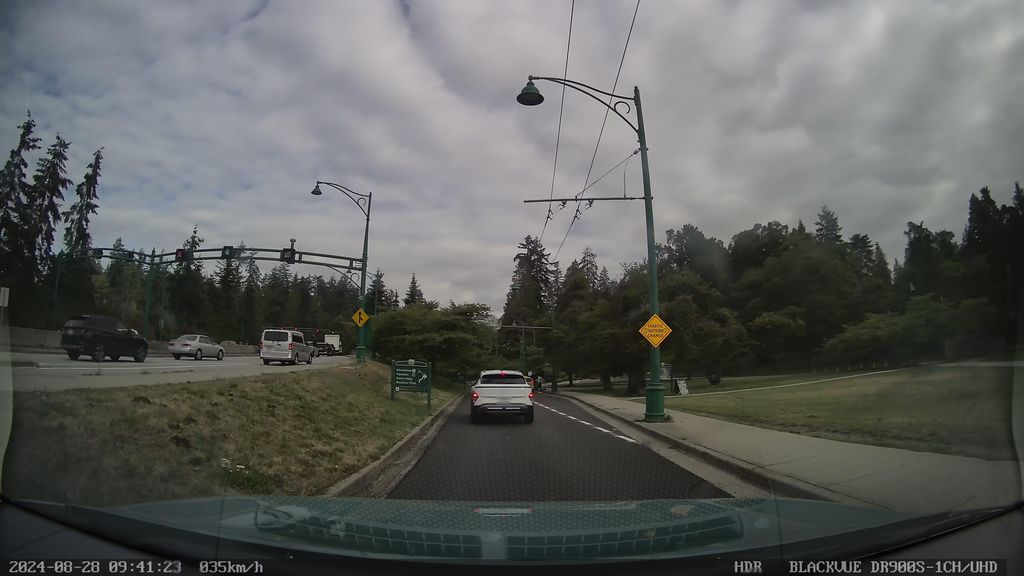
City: vancouver